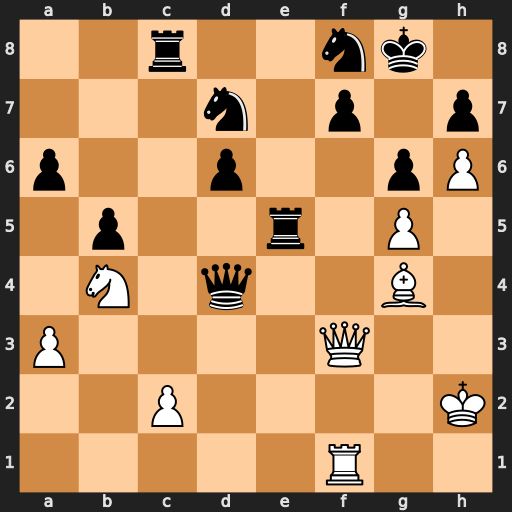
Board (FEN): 2r2nk1/3n1p1p/p2p2pP/1p2r1P1/1N1q2B1/P4Q2/2P4K/5R2
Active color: w
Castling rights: -
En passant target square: -
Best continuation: Qxf7+ Kh8 Qg7#